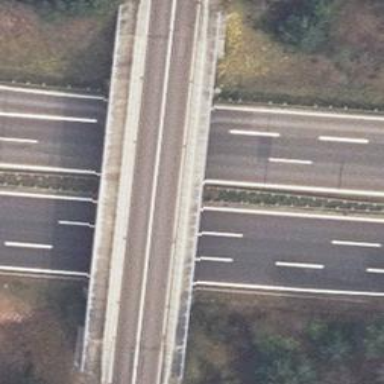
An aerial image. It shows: Man-made bridge.